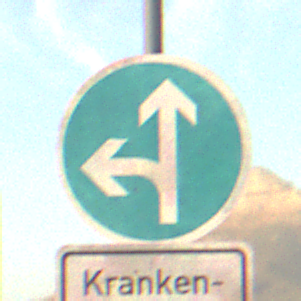
Verkehrszeichen: VorgeschriebeneFahrtrichtungGeradeausOderLinks
Zusatzzeichen unten: BesondereFahrzeugeUndTransportgueter4
Umgebung: Outdoor, Nature
Tageszeit: SunriseSunset
Wetter: PartlyCloudy
Licht: Natural
Jahreszeit: NotSpecified
Kontrast: MediumContrast